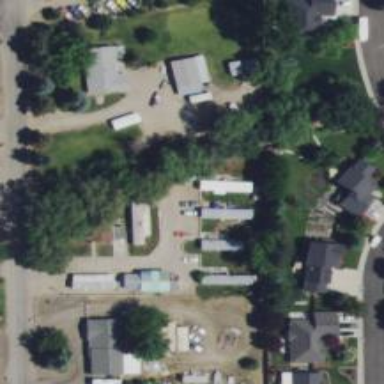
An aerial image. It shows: Residential area designated as trailer park.